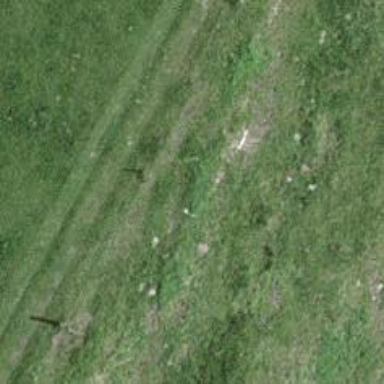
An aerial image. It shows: Track with very rough surface.